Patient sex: M
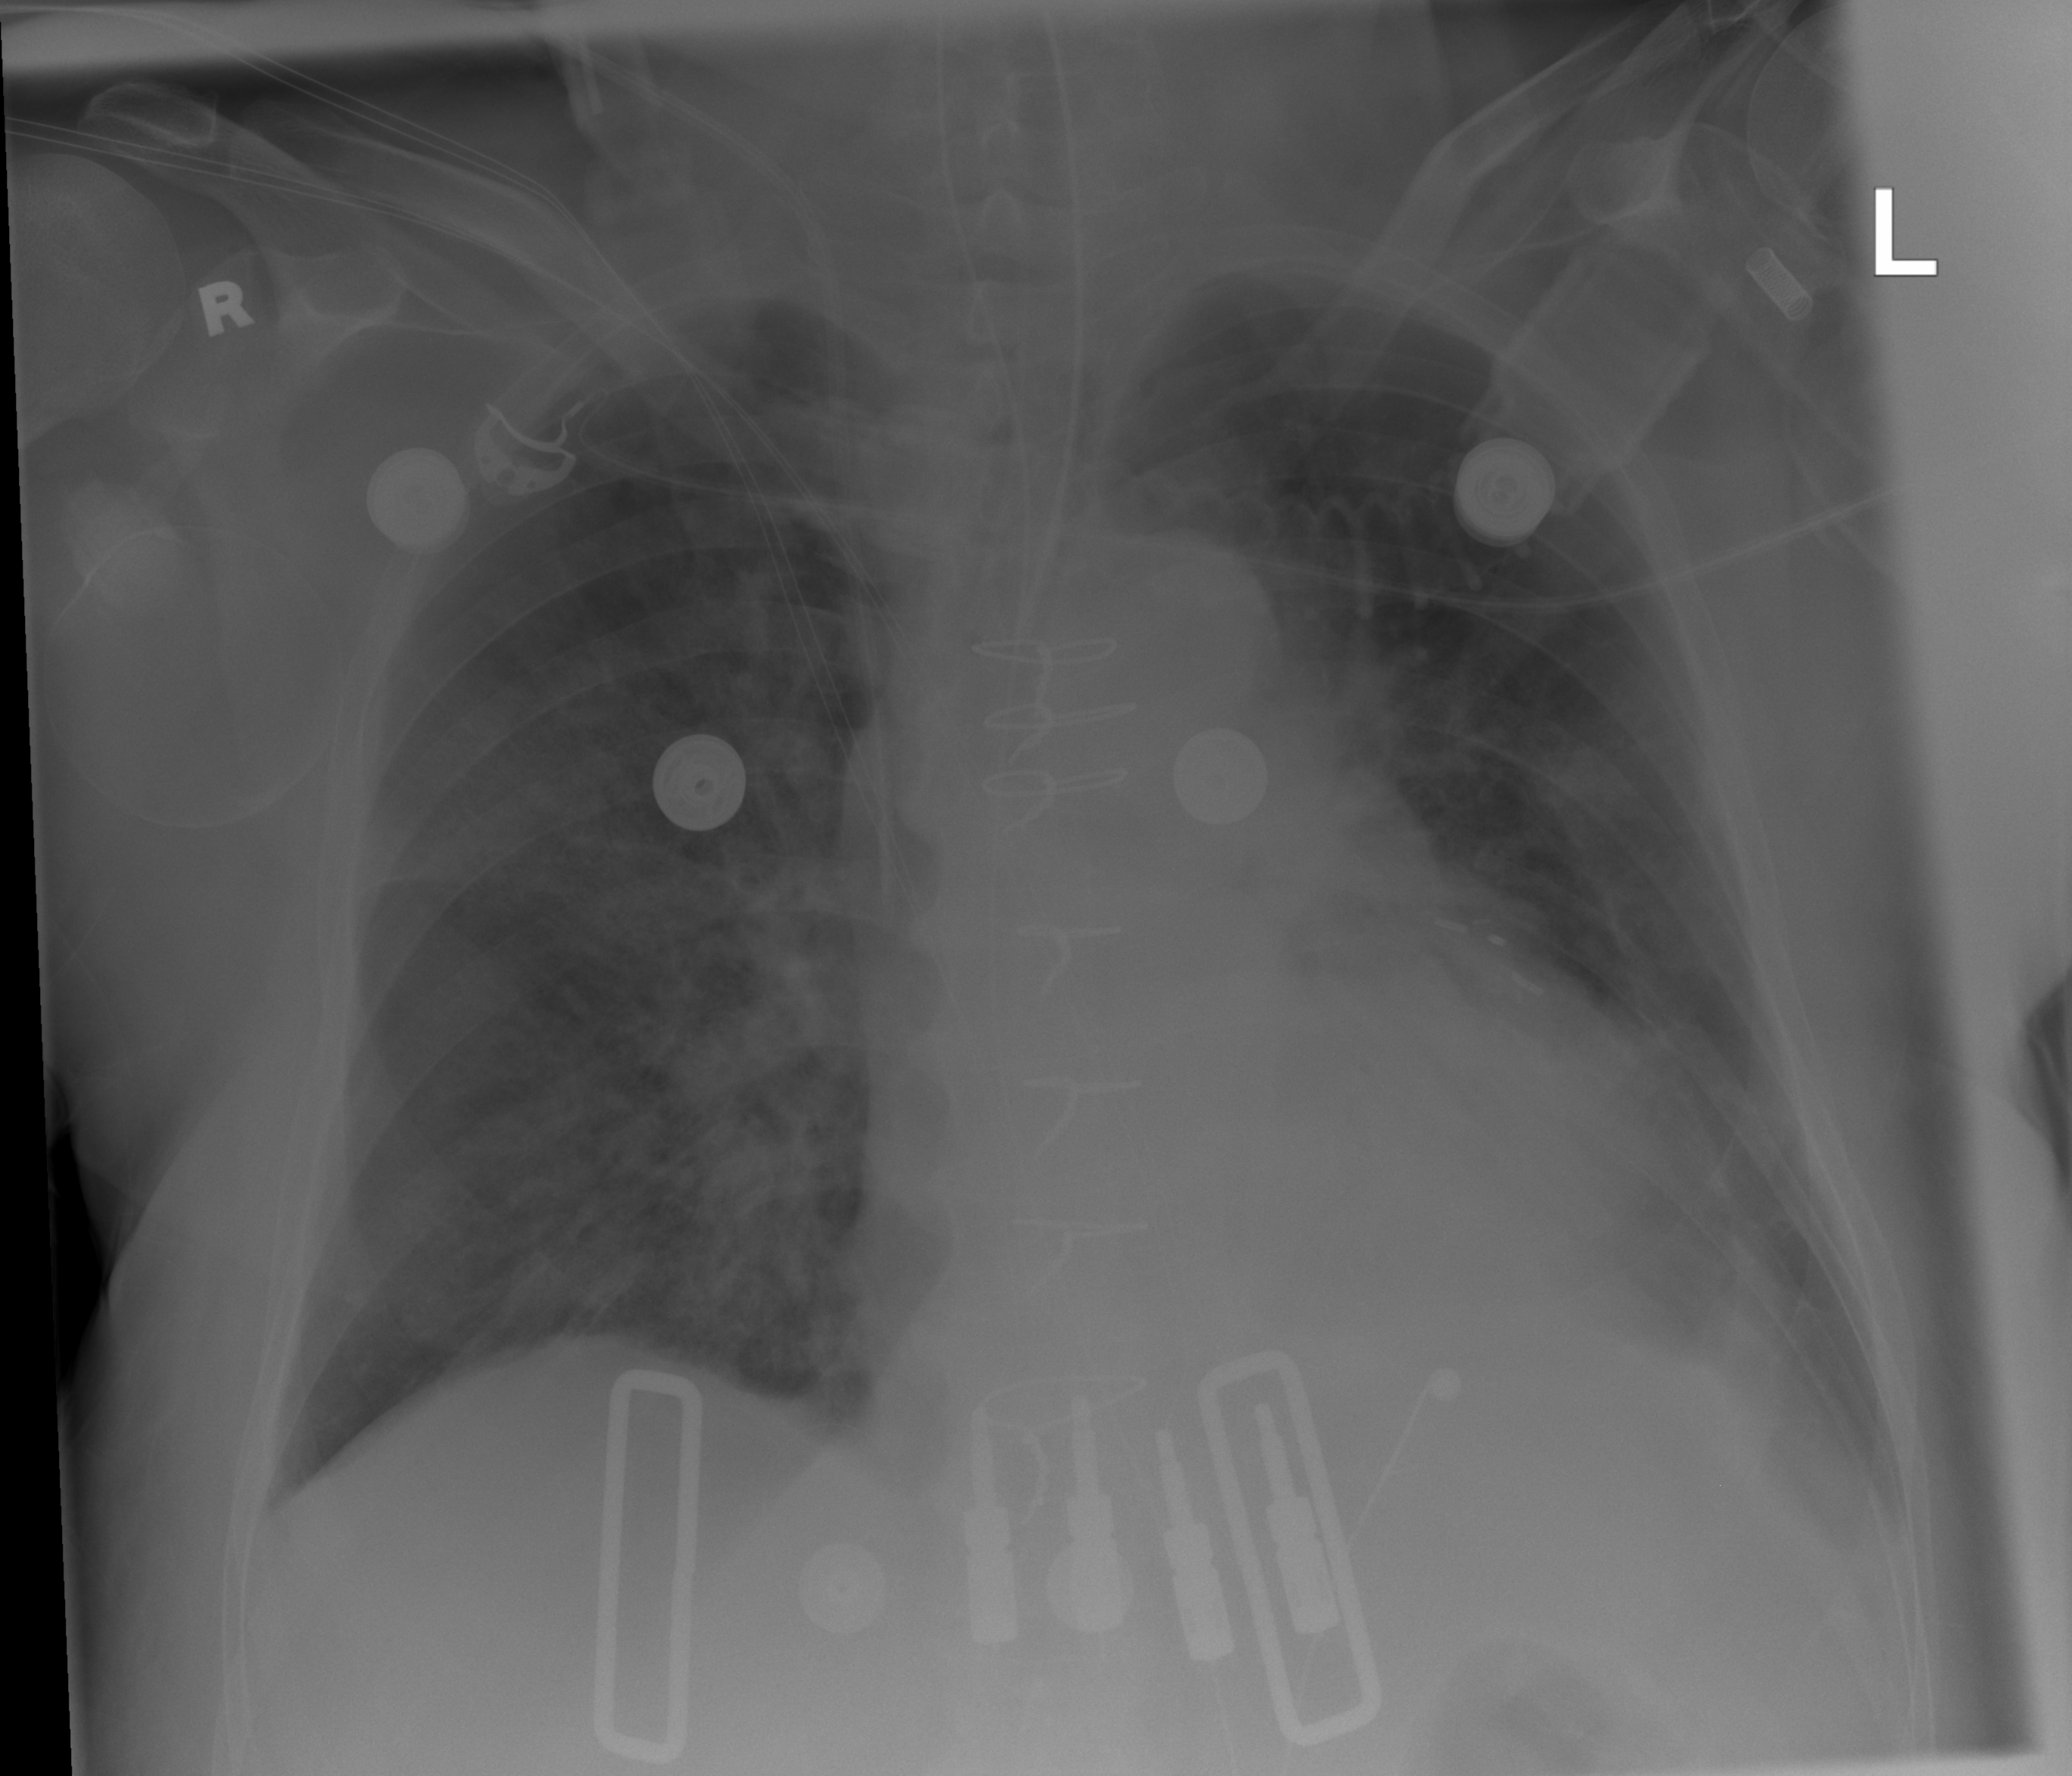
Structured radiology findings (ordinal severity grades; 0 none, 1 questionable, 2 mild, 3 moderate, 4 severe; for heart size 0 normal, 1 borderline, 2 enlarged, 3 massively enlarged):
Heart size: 2
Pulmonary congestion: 2
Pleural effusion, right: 2
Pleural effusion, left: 2
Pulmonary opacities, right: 2
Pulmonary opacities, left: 2
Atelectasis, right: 2
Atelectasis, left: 2